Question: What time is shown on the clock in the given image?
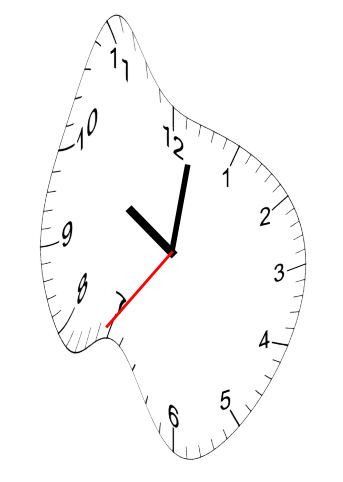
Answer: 10:01:36